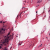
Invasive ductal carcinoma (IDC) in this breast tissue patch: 0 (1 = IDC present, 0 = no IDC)